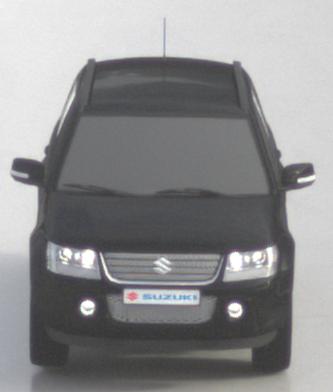
Make: Suzuki
Model: Grand Vitara
Detailed model: Gen. 1 JT
Model produced from: 2009
Model produced until: 2012
Doors: 5
Color: black
Road condition: wet road
Daytime: morning or afternoon
Contrast: low contrast